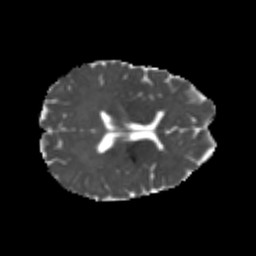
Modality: MD
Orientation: axial
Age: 20
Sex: female
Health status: healthy
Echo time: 0.074 s